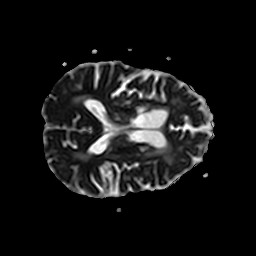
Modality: ADC
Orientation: axial
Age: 74
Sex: female
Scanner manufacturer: philips
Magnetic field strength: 3 T
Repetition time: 4.238 s
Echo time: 0.07304 s